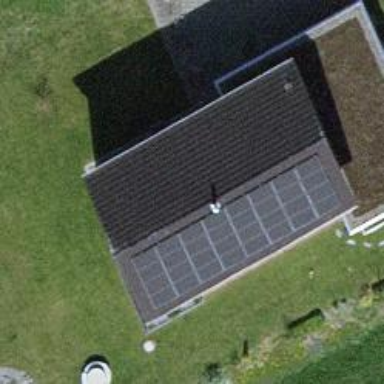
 consisting of solar photovoltaic panels."